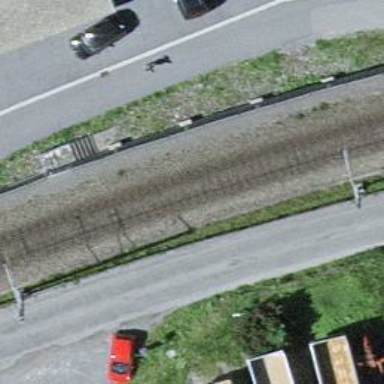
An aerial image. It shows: Single railway track with electrification through contact line.